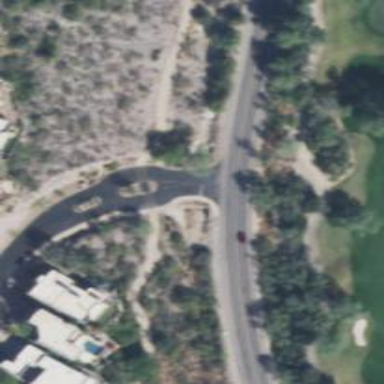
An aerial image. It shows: Path used for both walking and golf.